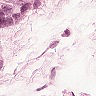
Metastatic tissue present: yes